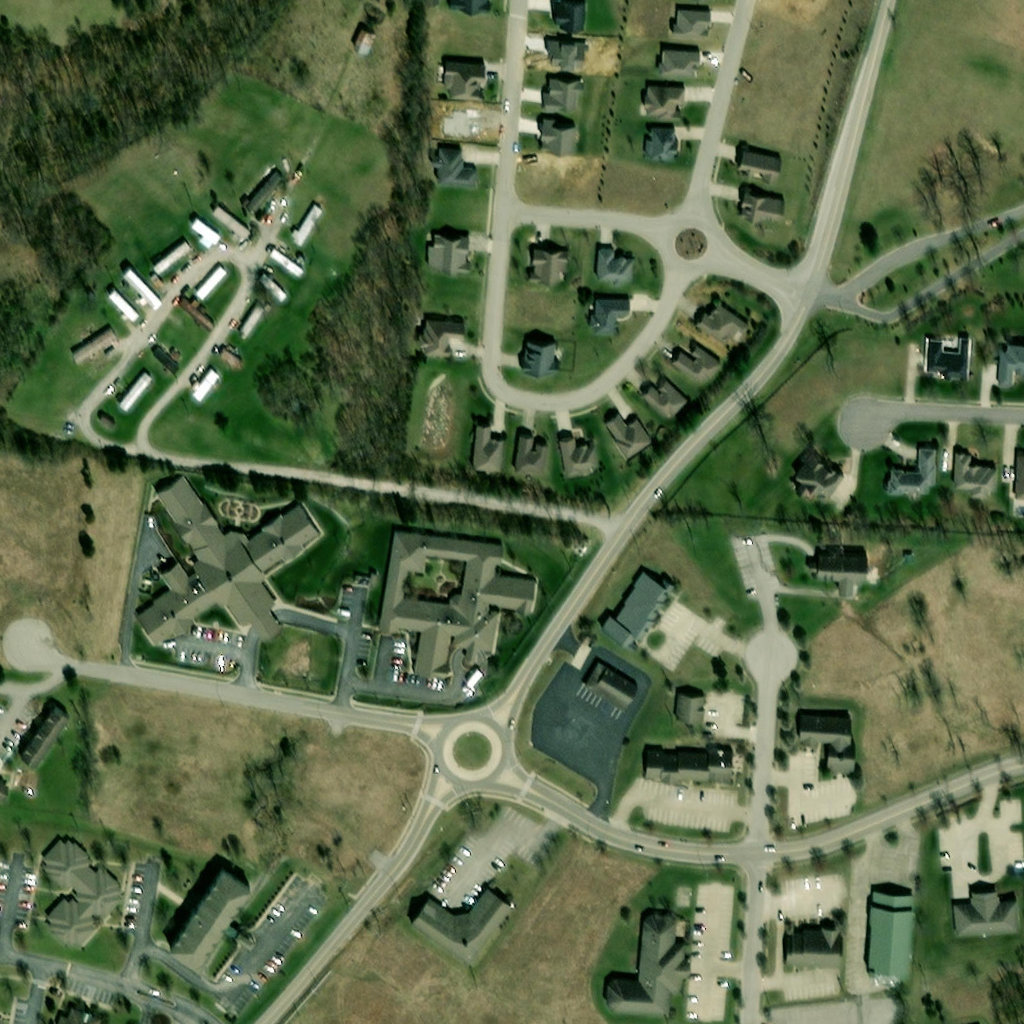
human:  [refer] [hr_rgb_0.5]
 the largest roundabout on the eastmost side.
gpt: <box>[[64, 21, 70, 26, 0]]</box>